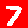
Digit: 7